Один из концов длинного прямого провода подключён к очень большой, тонкой металлической пластине, расположенной перпендикулярно проводу.
Найдите величину и направление индукции магнитного поля в точке $P$, находящейся на высота $h$ над плоскостью, на расстоянии $r$ от провода, если по проводу протекает ток $I$ (см. рисунок). Опишите магнитное поле над и под пластиной.
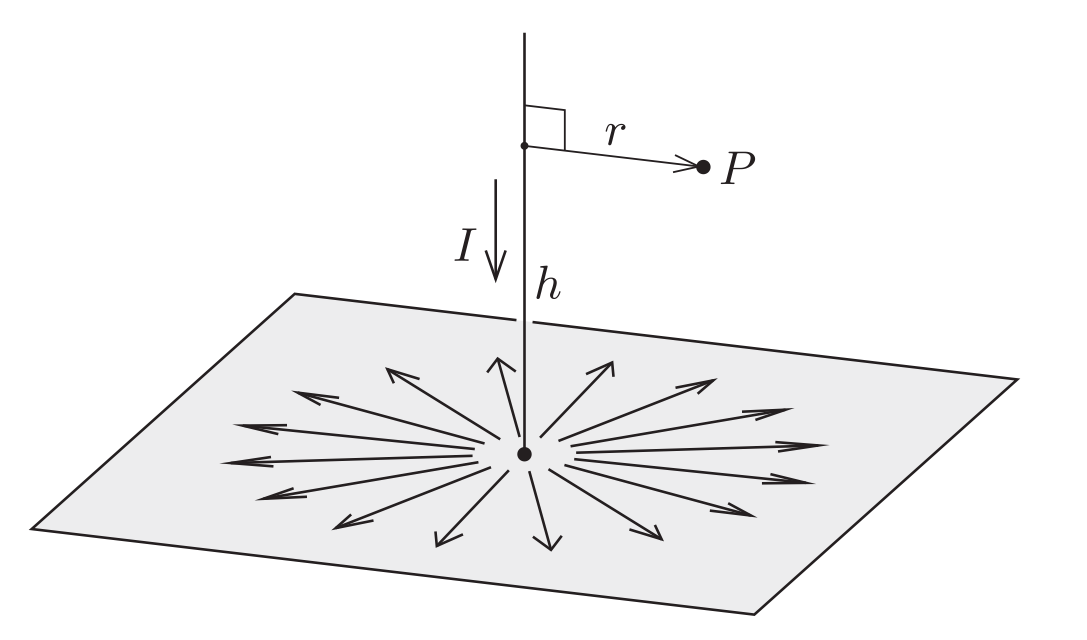
Ответ: $B(r) = \mu_0\frac{I}{2\pi{r}}$
Темы:
T, ★, Электромагнетизм, Магнитостатика, Расчет полей, 200 задач, Растекание токов